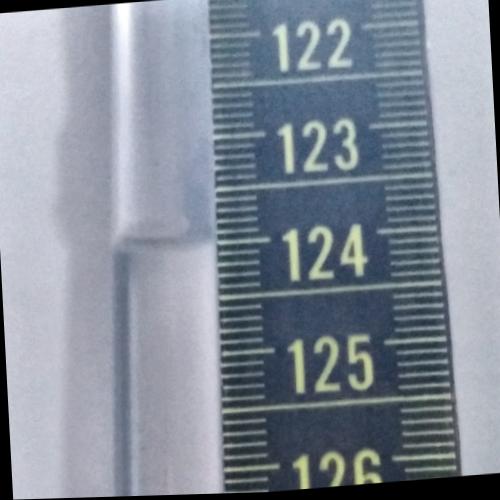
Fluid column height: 124.0 cm